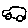
Label: car